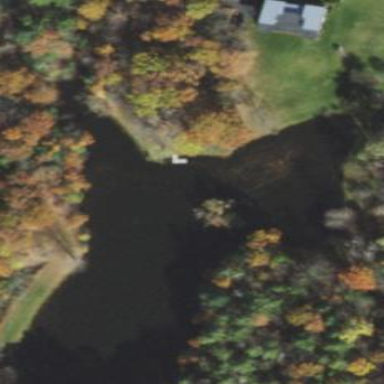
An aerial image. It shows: Pond surrounded by natural water.